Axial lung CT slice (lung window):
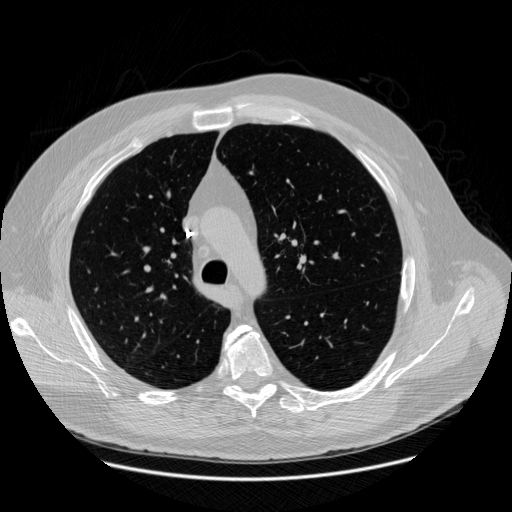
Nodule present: no